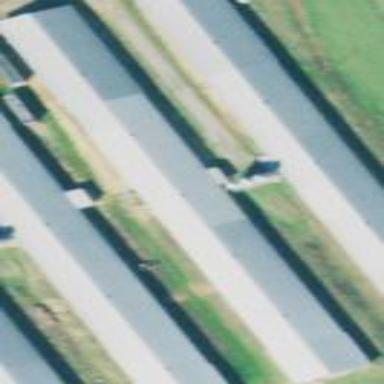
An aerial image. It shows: Poultry house.